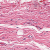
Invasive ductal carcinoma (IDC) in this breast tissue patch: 0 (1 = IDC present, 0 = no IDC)